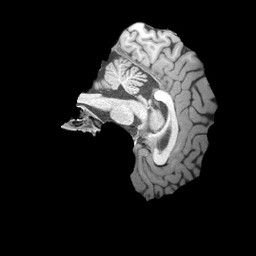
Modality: T1w
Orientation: sagittal
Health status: healthy